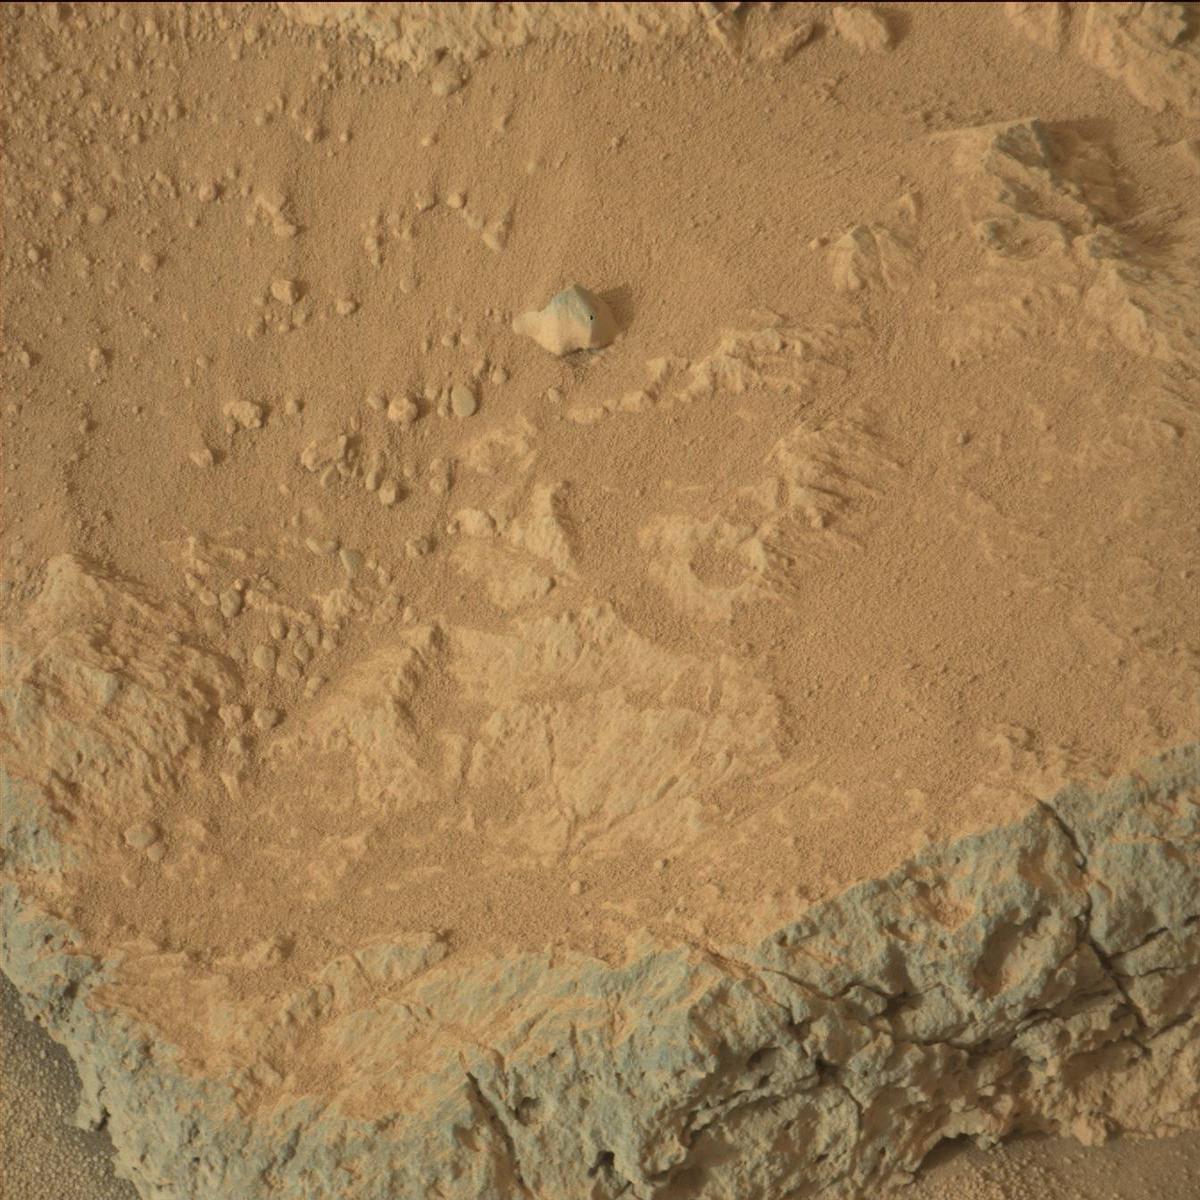
Terrain classes present: Bedrock, Sand / Soil